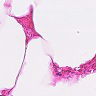
Metastatic tissue present: no